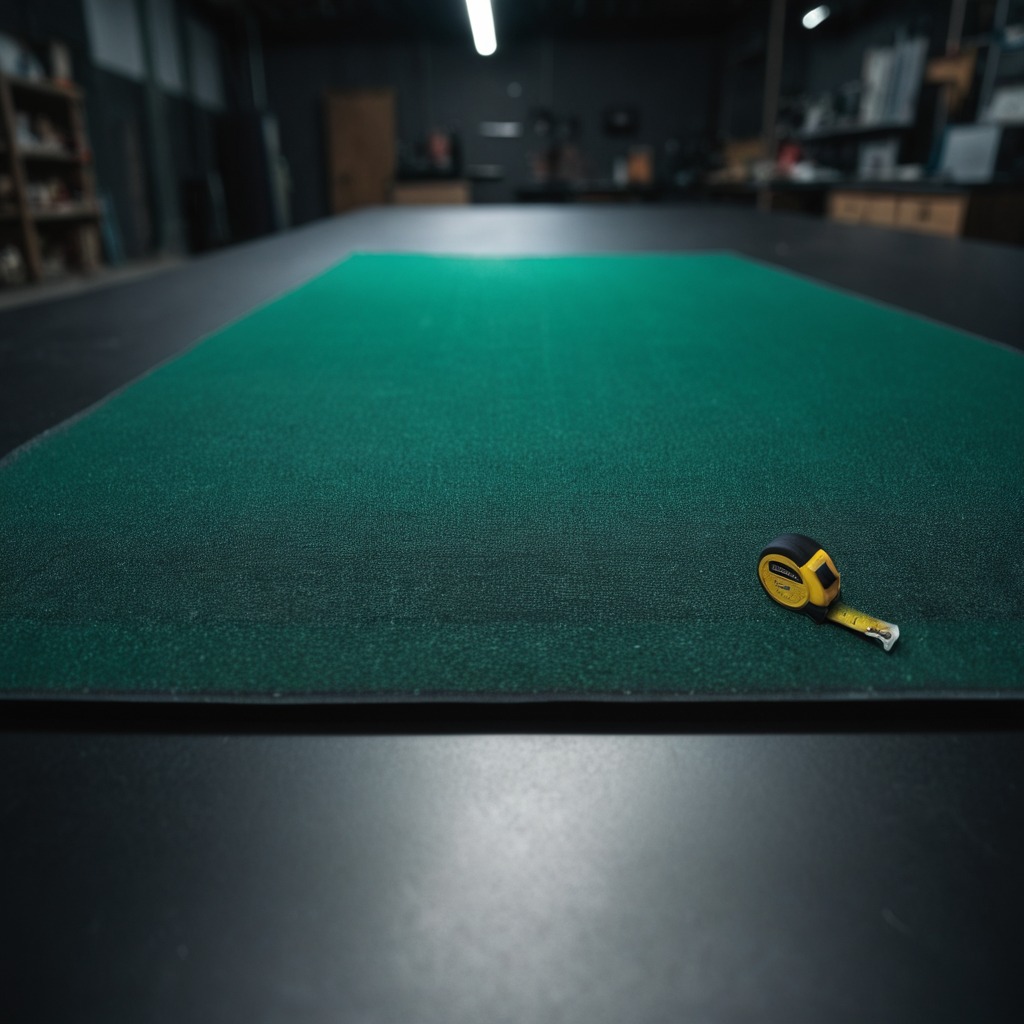
A measuring tape lying on a clean granite tabletop covered with a green rubber mat inside a workshop at night dim ambient light soft shadows worn but beneath the mat